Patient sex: M
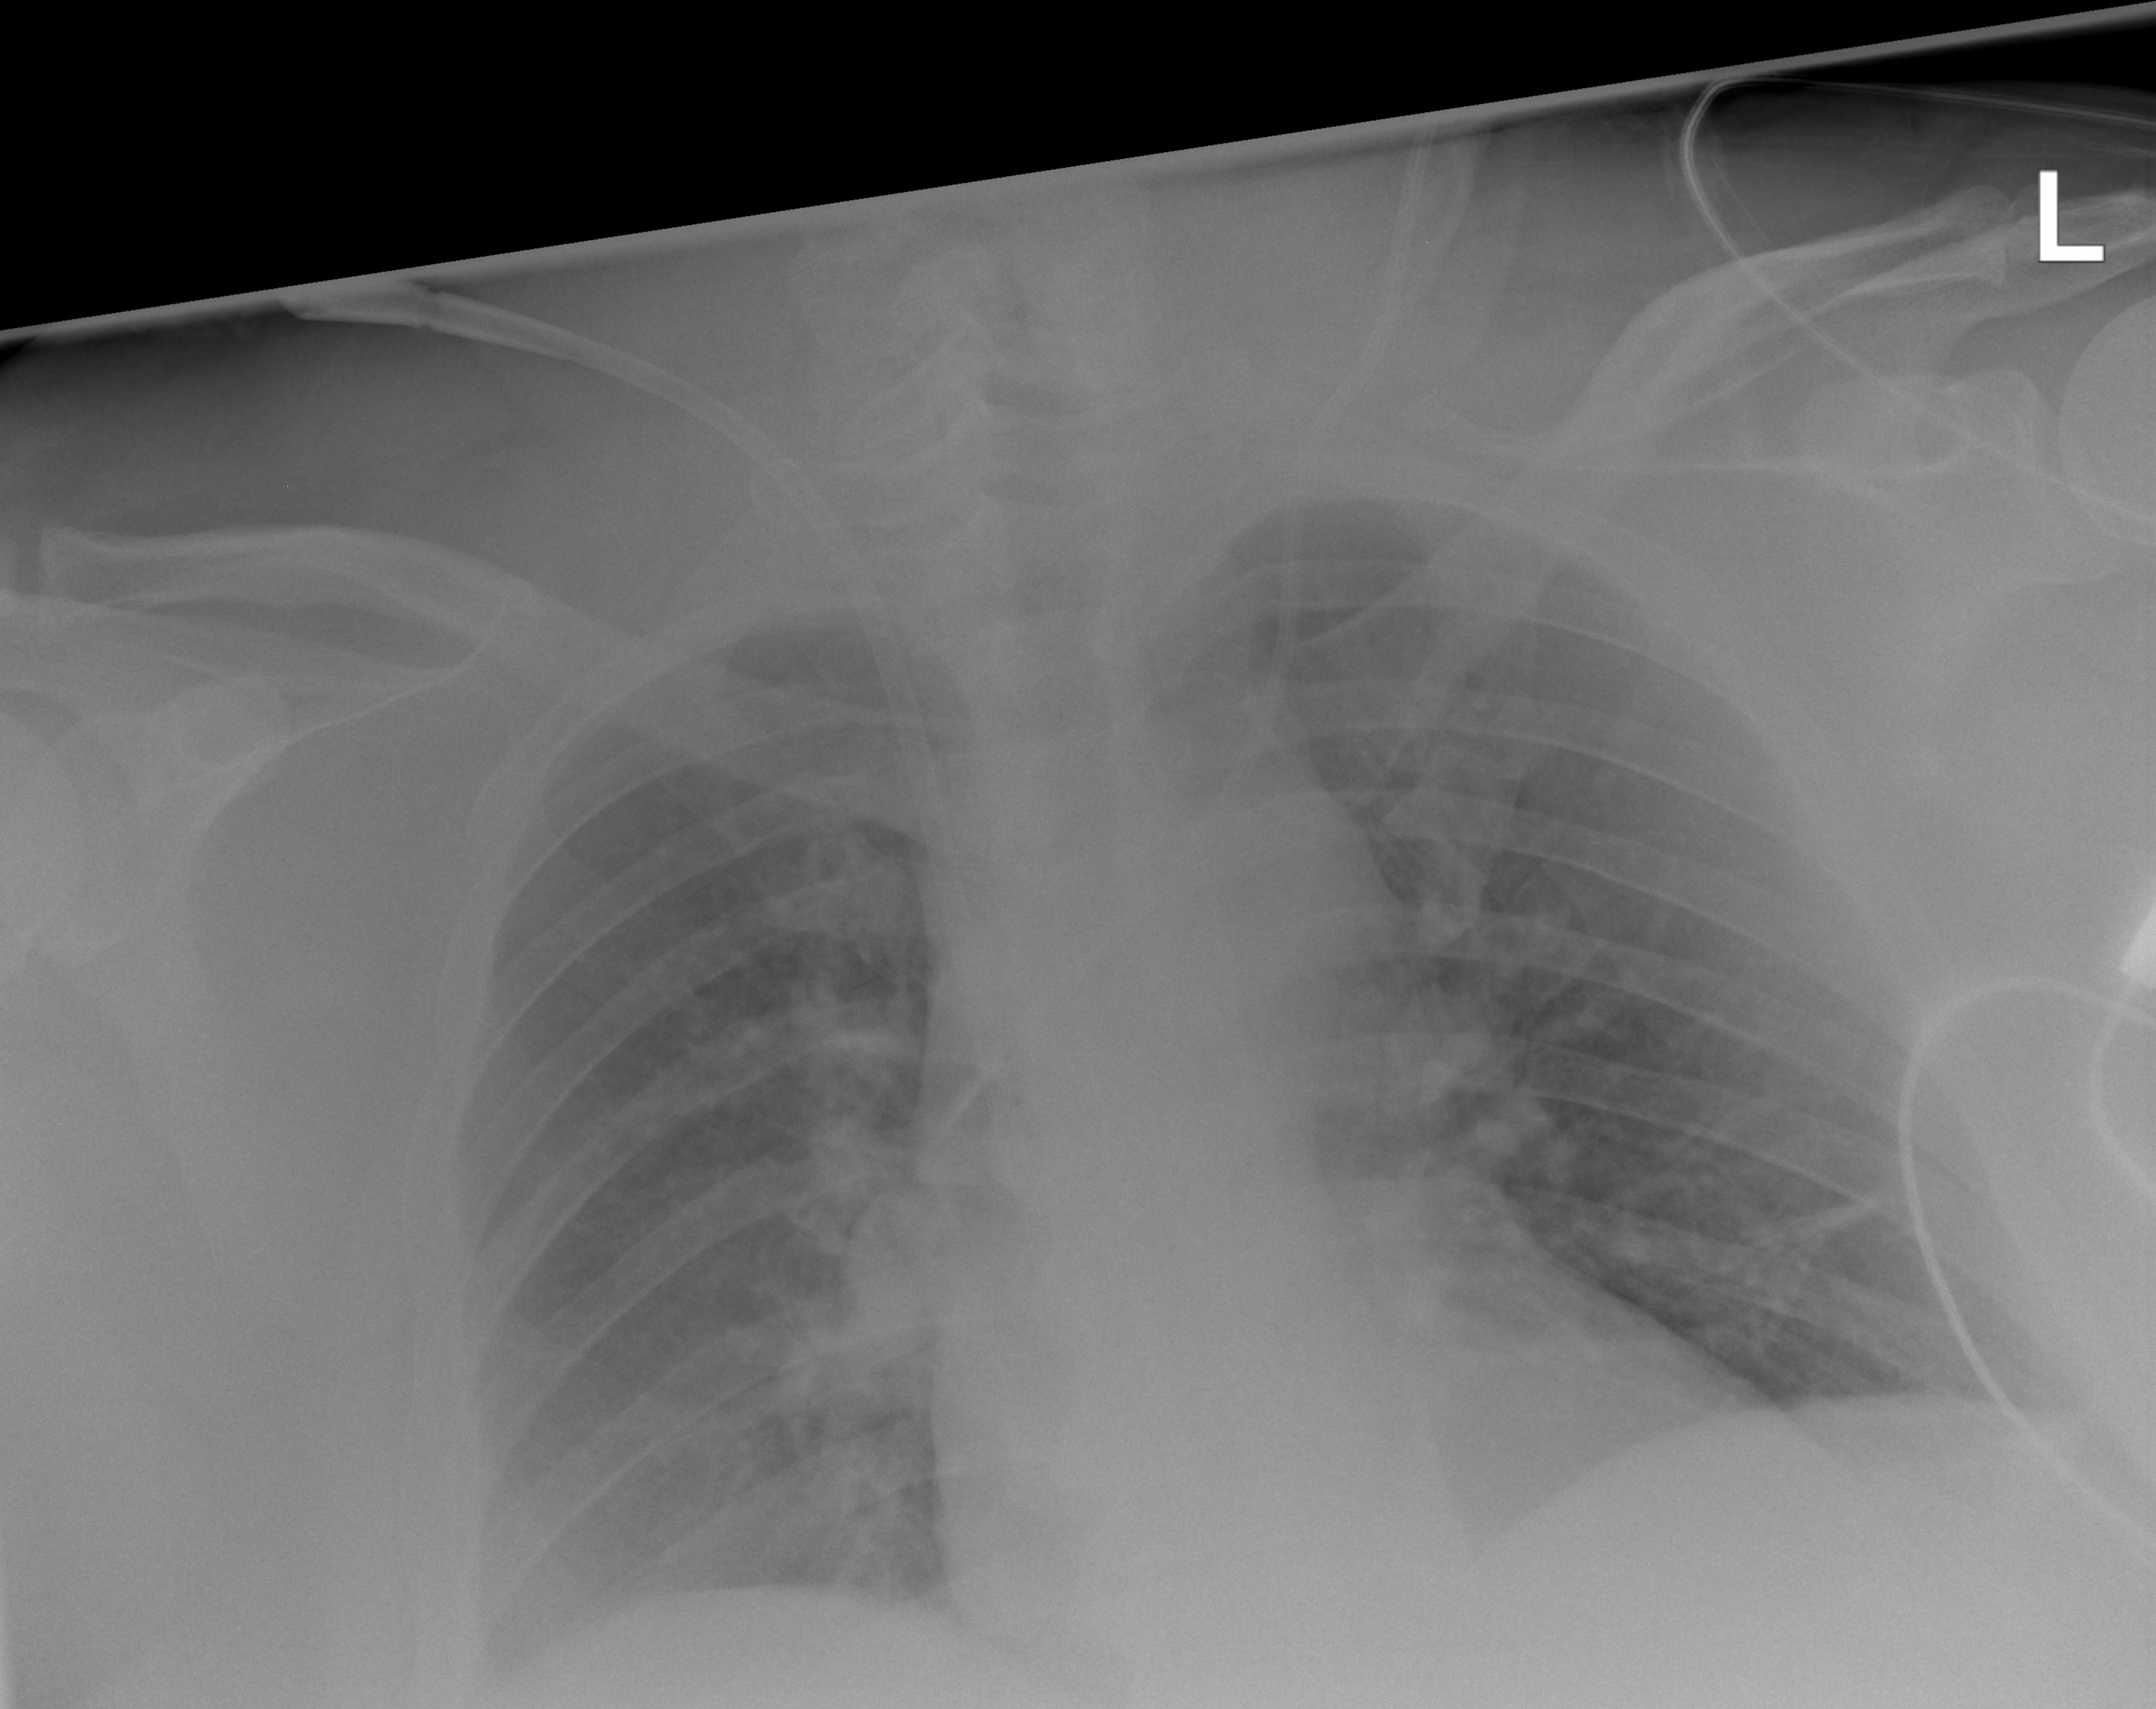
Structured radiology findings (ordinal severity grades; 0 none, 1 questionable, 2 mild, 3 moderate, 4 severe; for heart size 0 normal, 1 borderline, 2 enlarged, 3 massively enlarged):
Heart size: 0
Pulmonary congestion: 1
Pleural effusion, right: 2
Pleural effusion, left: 2
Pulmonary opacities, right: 0
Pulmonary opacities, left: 0
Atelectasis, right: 2
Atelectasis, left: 2